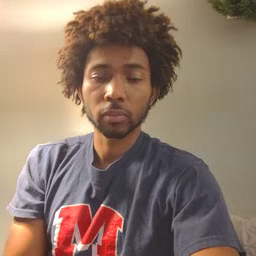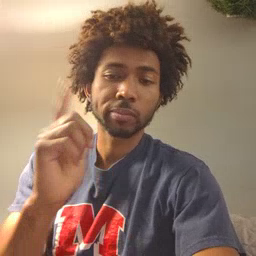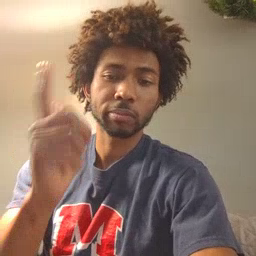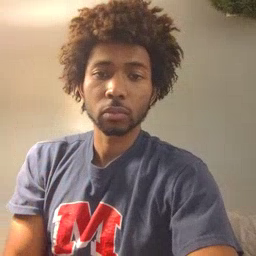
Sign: later